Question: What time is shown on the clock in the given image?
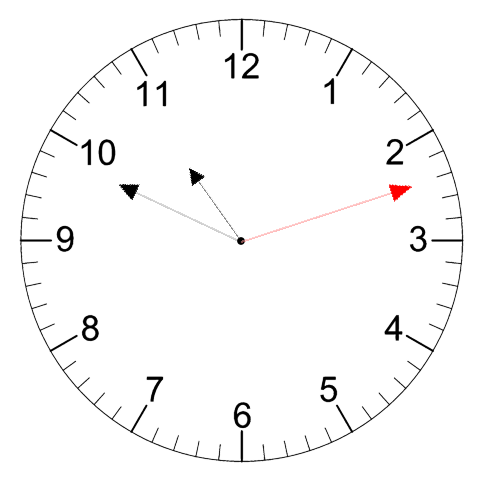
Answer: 10:49:12